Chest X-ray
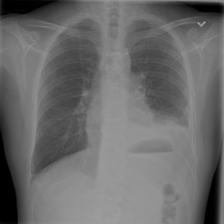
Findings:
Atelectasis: negative
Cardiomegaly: negative
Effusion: negative
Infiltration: negative
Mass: negative
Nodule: negative
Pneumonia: negative
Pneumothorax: negative
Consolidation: negative
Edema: negative
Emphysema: negative
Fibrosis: negative
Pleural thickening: negative
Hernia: negative